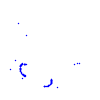
Particle: pion